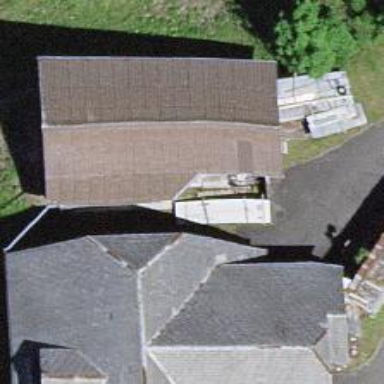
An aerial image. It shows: Shed building.